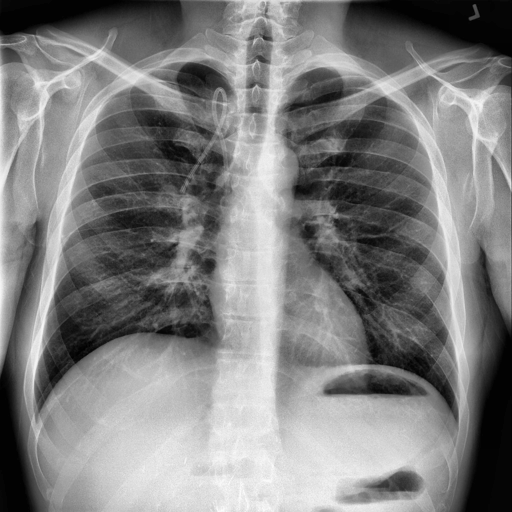
Finding: NORMAL